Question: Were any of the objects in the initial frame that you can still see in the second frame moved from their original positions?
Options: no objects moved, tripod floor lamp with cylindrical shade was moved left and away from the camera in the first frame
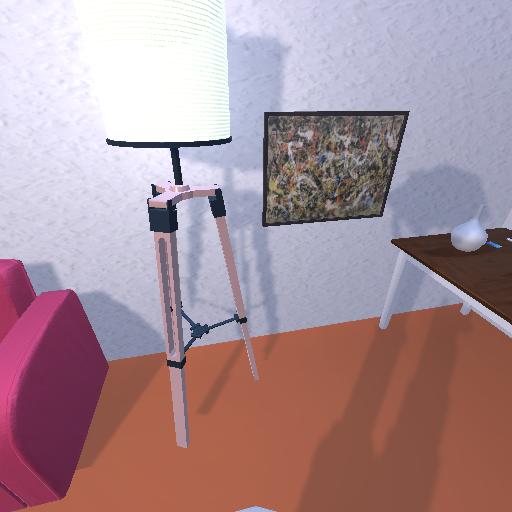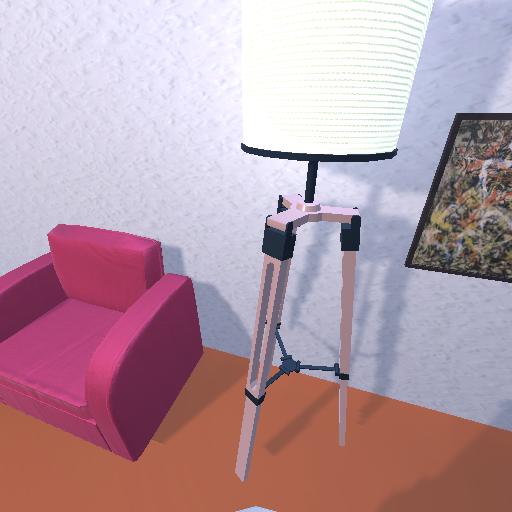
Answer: no objects moved